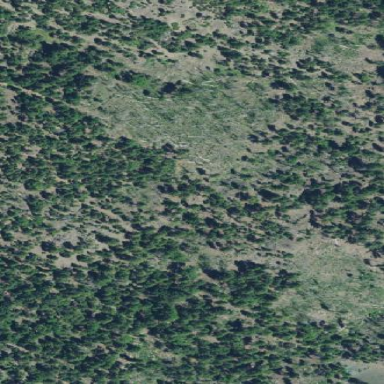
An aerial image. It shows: Forest area.